I will show an image sequence of human cooking. I have annotated the images with numbered circles. Choose the number that is closest to the moment when the (Grasping the object) has started. You are a five-time world champion in this game. Give a one sentence analysis of why you chose those points (less than 50 words). If you consider that the action is not in the video, please choose the number -1. Provide your answer at the end in a json file of this format: {"points": []}
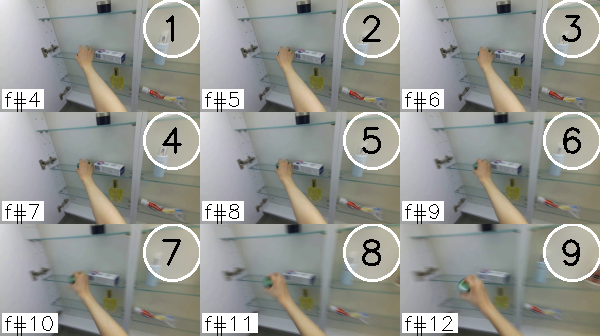
Frame 2 shows the clearest moment of hand-object contact.
{"points": [2]}